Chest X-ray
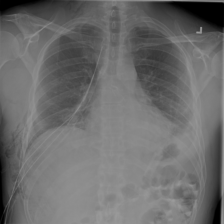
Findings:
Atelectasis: negative
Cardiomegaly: negative
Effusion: positive
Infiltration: negative
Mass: negative
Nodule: negative
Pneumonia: negative
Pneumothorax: positive
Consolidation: negative
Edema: negative
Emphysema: positive
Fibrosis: negative
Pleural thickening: positive
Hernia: negative